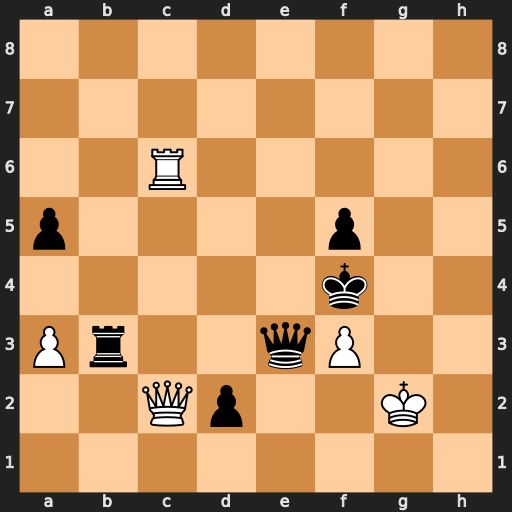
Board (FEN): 8/8/2R5/p4p2/5k2/Pr2qP2/2Qp2K1/8
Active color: w
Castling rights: -
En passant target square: -
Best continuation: Qc4+ Qe4 fxe4